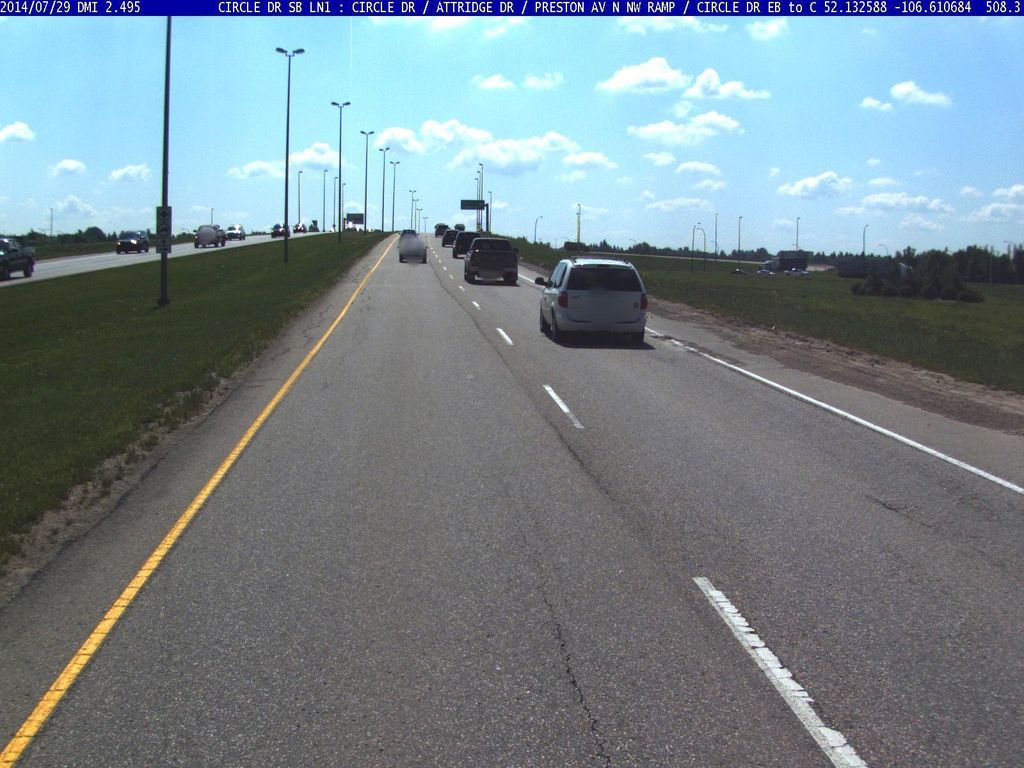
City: saskatoon